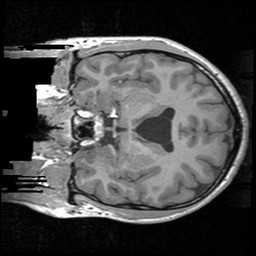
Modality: T1w
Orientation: coronal